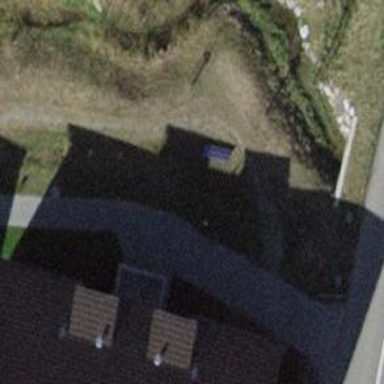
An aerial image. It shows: Bench for seating.